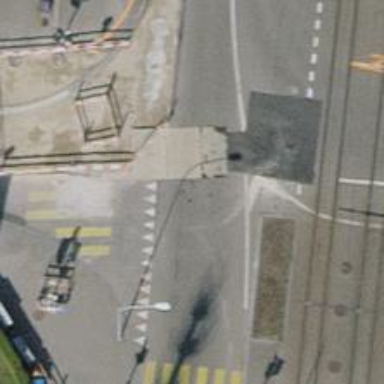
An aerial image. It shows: Residential road with asphalt surface and separate sidewalk.